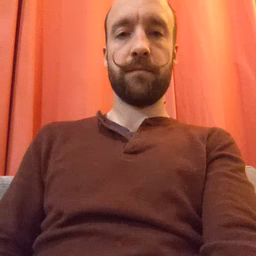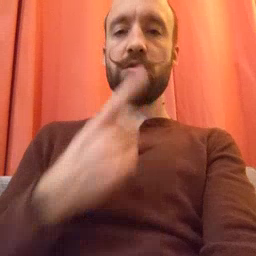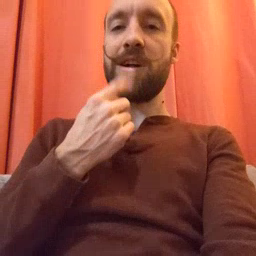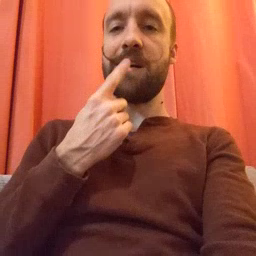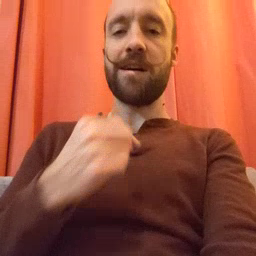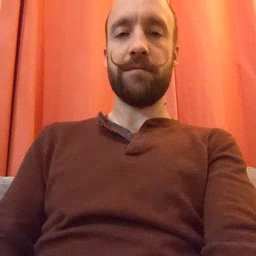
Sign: red